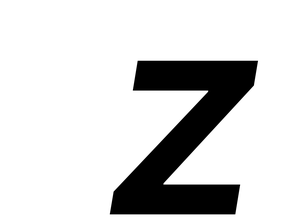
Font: Inter-Italic_SemiBold_Italic